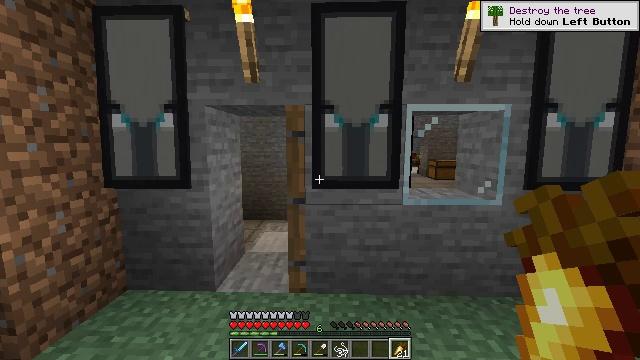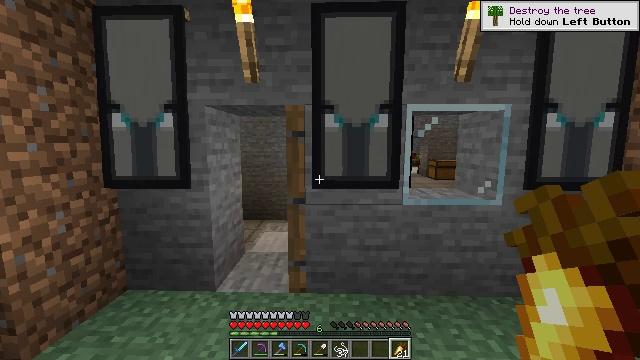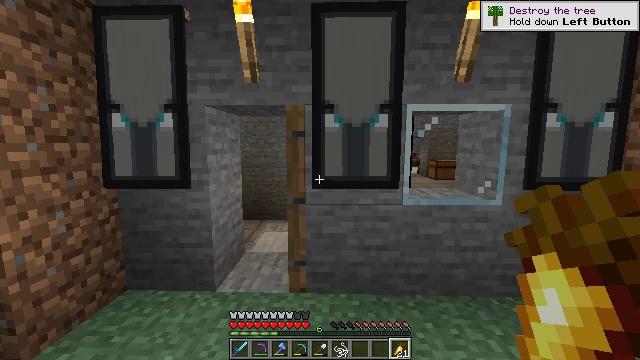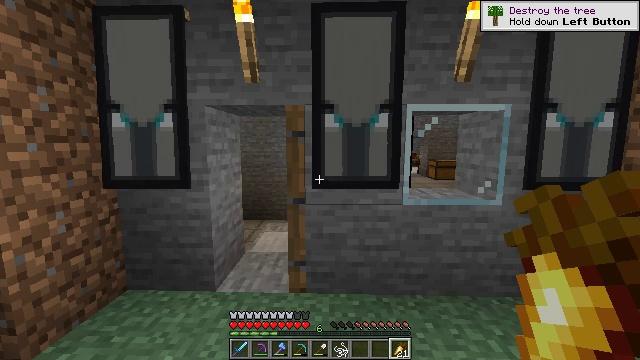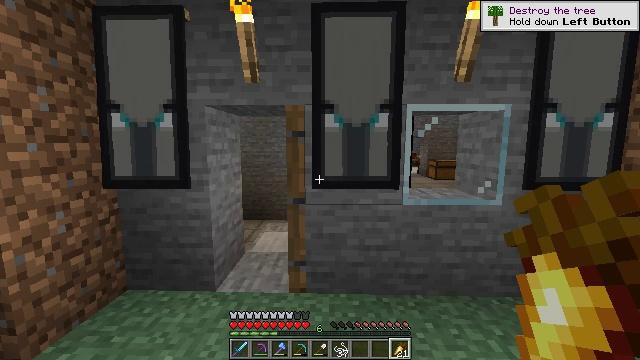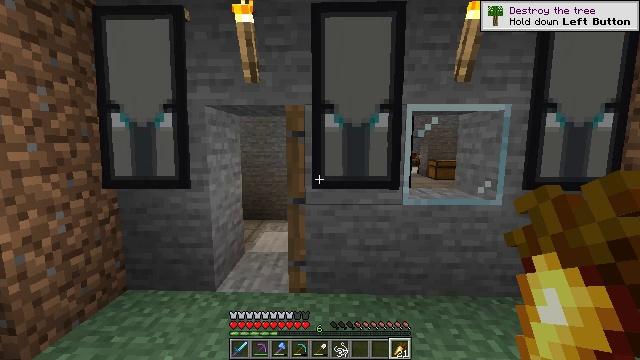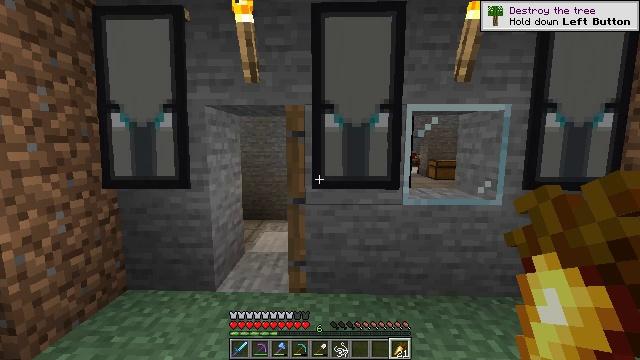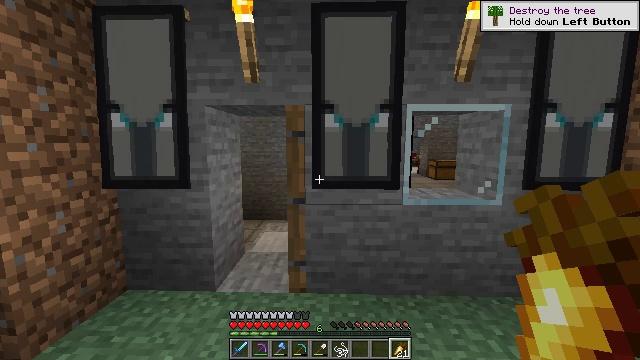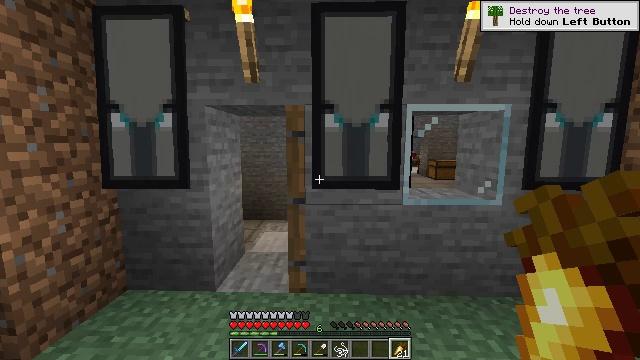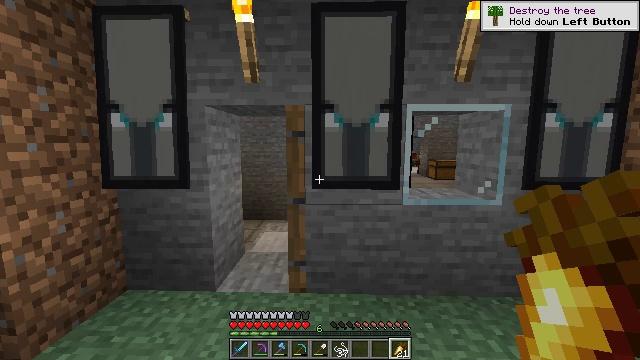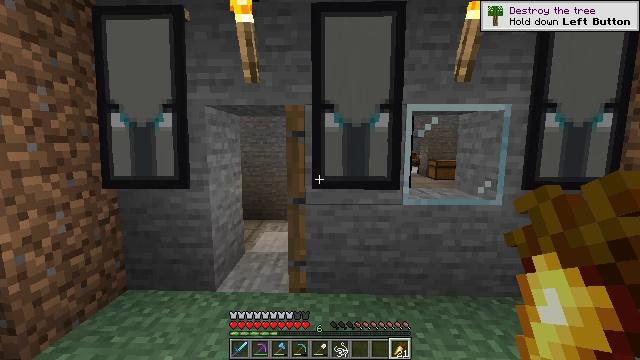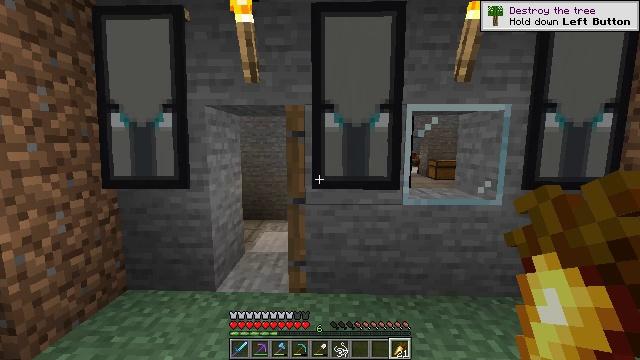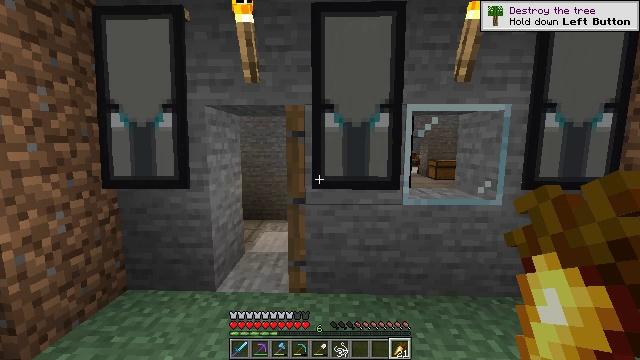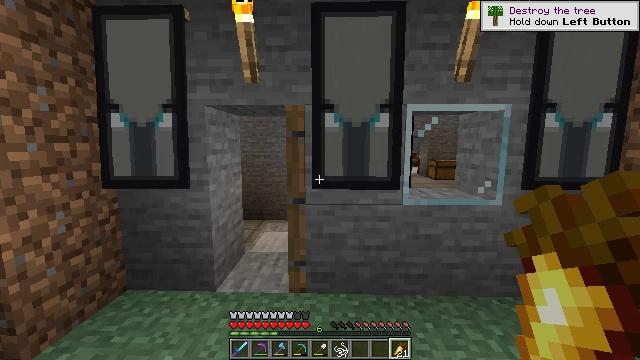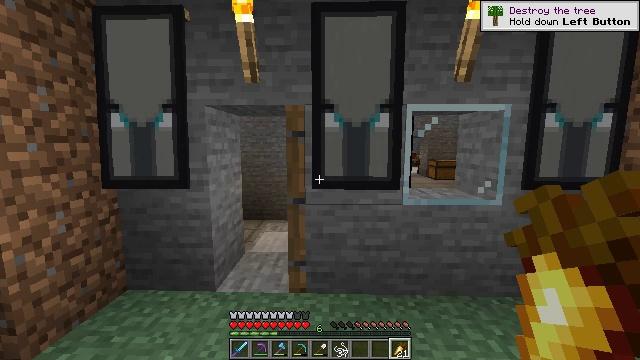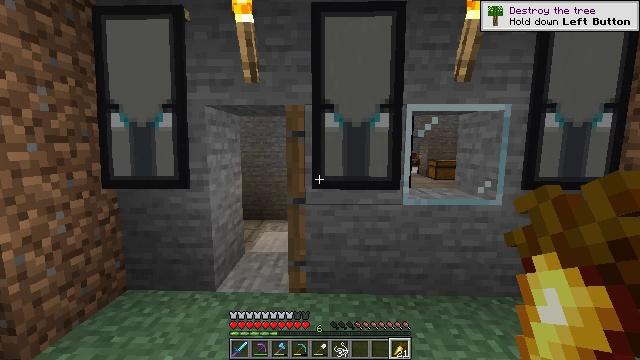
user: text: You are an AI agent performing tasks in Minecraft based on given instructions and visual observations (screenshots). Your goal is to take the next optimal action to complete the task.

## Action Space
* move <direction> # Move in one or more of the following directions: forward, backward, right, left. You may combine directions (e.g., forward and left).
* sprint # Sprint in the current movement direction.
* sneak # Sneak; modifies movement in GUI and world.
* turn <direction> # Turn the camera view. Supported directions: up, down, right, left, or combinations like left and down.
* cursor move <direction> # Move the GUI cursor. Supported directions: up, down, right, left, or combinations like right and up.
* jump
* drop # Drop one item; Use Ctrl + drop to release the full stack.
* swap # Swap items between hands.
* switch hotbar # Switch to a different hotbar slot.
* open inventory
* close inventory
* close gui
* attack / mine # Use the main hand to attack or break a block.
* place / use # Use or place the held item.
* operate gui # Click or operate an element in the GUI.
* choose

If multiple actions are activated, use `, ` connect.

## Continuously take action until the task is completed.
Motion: motion action
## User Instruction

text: Turn regular stone into smooth stone by smelting in the furnace.
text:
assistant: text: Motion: no_op
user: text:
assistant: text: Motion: no_op
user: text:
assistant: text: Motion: no_op
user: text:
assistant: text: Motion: no_op
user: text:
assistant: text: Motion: no_op
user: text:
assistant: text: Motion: no_op
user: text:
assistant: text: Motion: no_op
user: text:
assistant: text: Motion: no_op
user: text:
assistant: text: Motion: no_op
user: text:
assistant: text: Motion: no_op
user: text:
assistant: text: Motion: no_op
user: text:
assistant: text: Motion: no_op
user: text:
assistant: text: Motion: no_op
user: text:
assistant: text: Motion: no_op
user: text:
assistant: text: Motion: no_op
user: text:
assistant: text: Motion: no_op
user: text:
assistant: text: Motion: no_op
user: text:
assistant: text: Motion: no_op
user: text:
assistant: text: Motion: no_op
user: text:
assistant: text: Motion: no_op
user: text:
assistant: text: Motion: no_op
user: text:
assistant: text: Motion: no_op
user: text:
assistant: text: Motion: no_op
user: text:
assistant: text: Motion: no_op
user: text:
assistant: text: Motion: no_op
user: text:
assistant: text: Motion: no_op
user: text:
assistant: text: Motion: no_op
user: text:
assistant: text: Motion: no_op
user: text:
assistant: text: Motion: no_op
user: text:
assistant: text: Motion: no_op